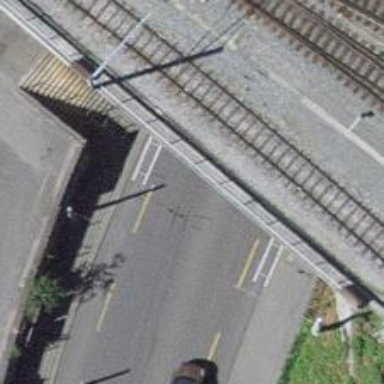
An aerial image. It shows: Tertiary road with asphalt surface passing through tunnel. There is designated lane for cyclists and overhead trolley wires are present.